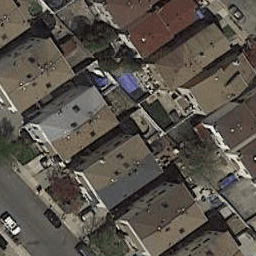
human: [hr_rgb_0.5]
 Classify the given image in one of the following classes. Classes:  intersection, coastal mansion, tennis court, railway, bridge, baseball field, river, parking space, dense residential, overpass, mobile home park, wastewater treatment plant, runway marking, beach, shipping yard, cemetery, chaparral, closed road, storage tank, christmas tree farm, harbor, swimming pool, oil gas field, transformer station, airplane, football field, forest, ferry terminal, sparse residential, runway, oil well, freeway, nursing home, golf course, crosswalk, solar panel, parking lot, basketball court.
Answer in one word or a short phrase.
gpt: dense residential